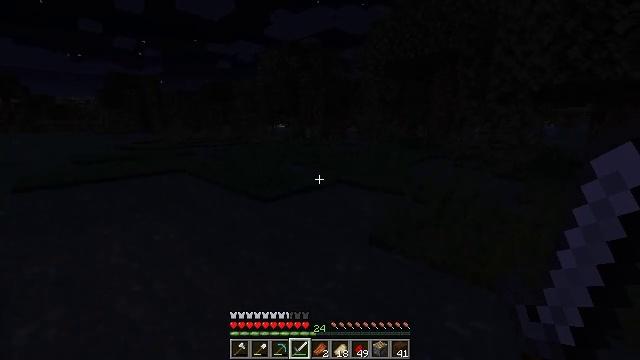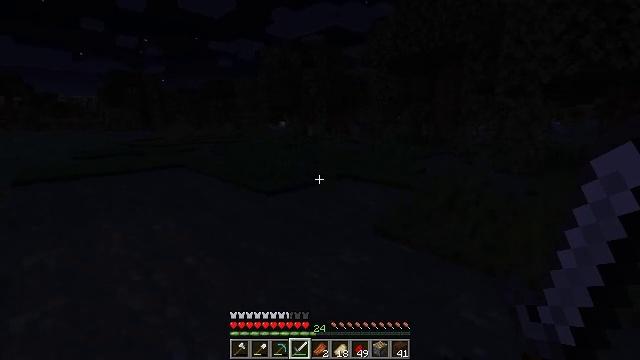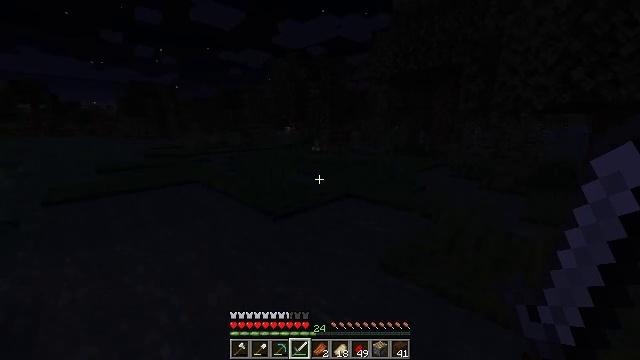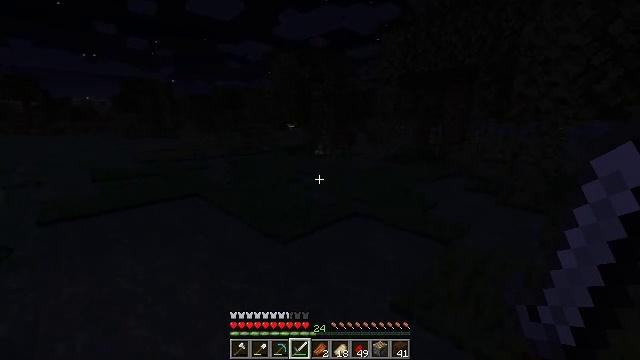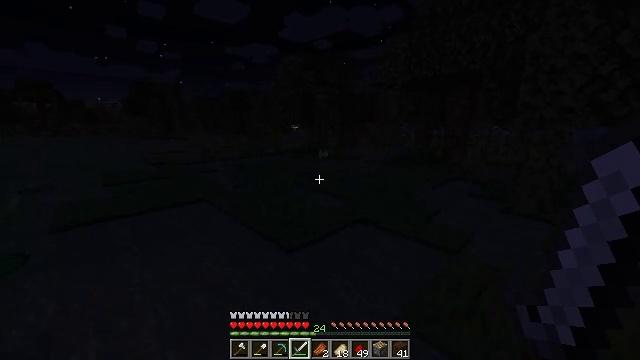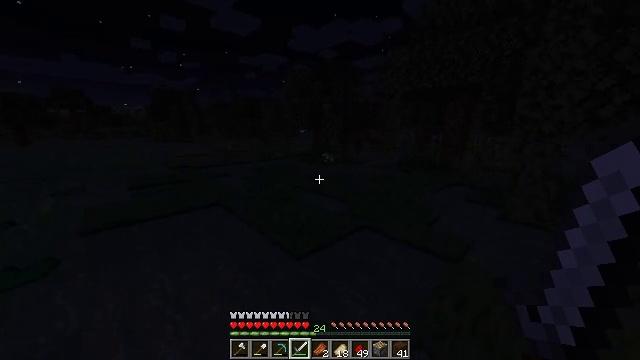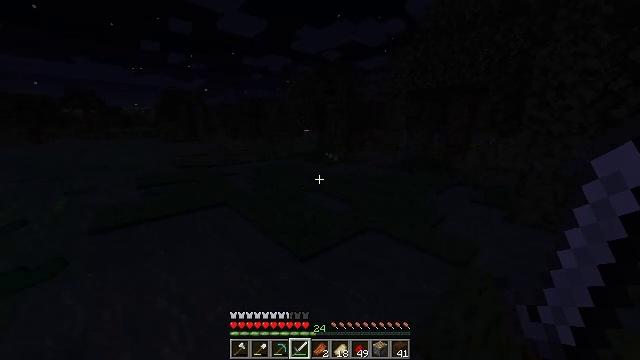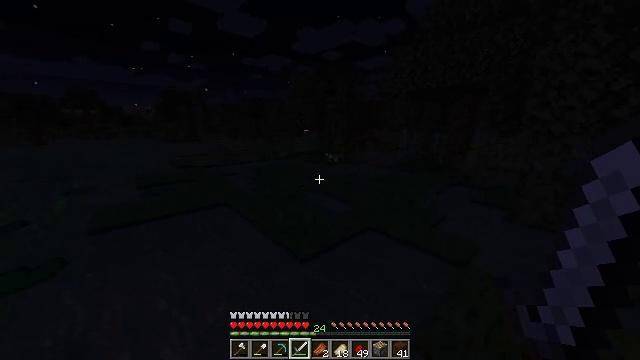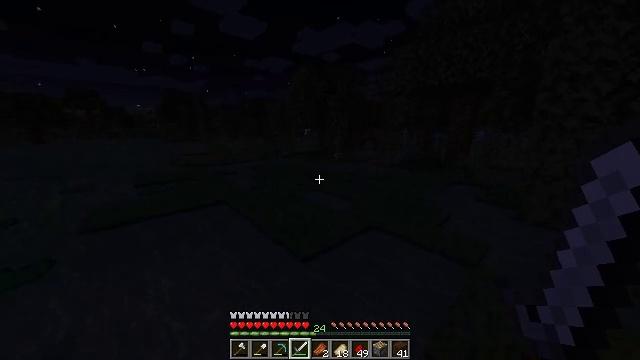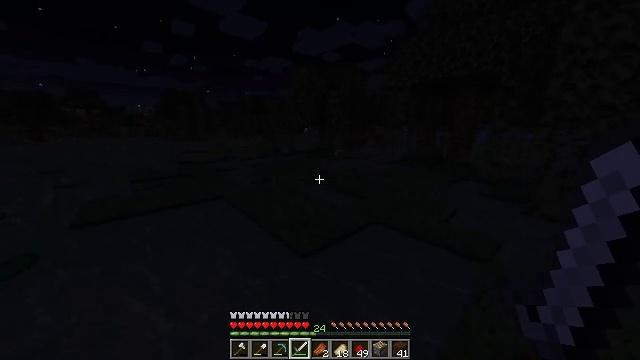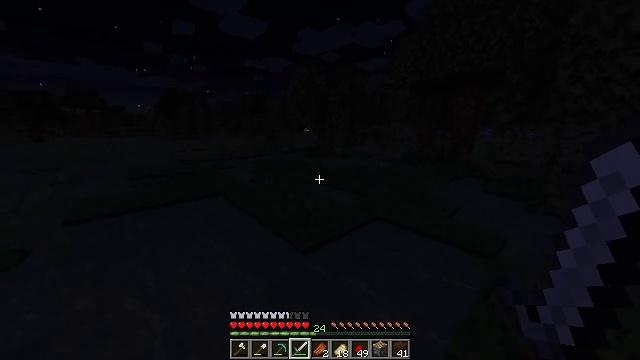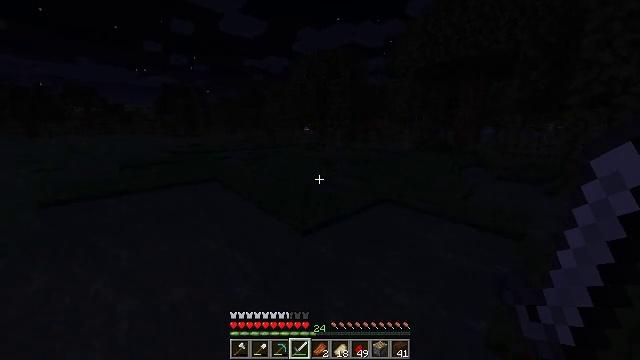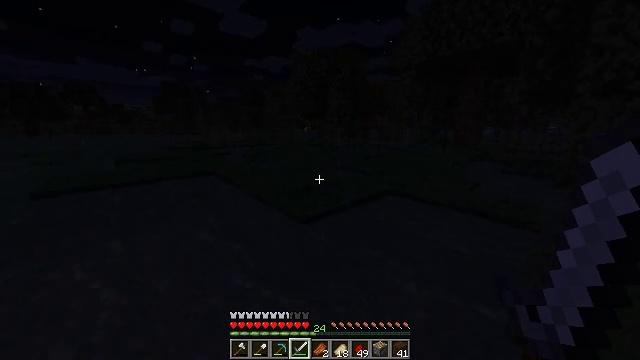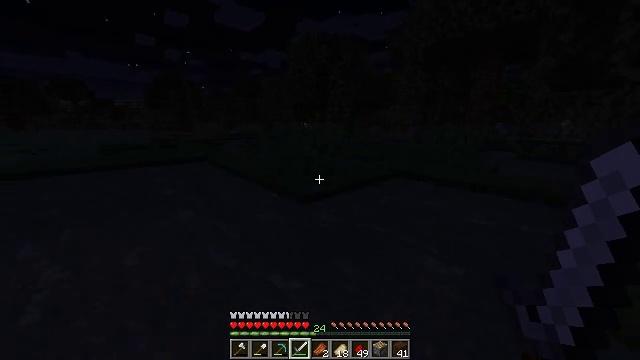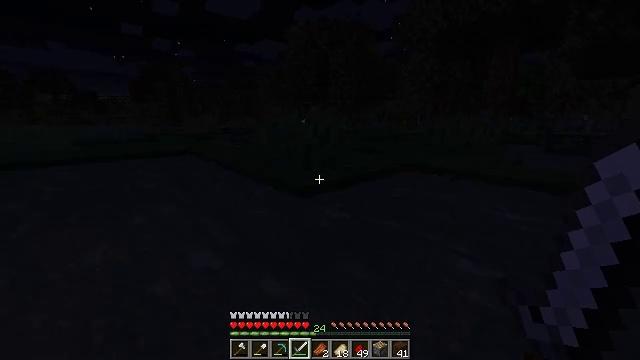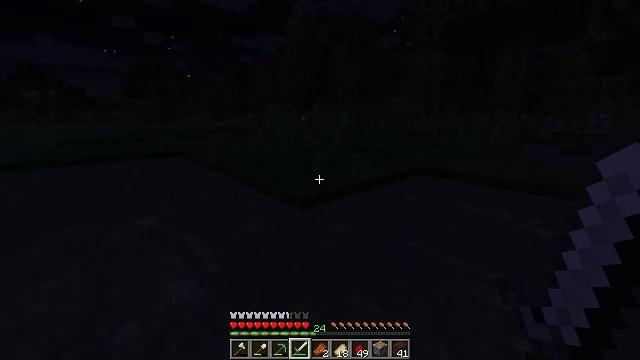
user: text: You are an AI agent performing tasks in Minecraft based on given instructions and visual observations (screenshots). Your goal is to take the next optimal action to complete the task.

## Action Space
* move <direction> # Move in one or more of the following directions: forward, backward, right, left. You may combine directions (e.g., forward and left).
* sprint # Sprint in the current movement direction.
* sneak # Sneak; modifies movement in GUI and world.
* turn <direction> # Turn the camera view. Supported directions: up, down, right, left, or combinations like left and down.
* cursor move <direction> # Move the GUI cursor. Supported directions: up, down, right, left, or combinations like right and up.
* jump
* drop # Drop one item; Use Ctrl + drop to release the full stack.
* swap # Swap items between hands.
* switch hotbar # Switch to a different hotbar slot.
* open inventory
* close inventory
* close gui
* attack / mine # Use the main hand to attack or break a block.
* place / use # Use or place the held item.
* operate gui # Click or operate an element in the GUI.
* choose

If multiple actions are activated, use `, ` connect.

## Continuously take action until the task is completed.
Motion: motion action
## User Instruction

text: Combat the slime.
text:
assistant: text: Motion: move forward, sprint, jump
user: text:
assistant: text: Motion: move forward, sprint, jump
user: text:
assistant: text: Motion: move forward, sprint, jump
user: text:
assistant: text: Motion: move forward, sprint, jump
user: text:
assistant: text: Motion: move forward, sprint, turn left, jump
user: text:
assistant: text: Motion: move forward, sprint, jump
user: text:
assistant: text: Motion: move forward, sprint, jump
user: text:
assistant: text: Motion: move forward, sprint, jump
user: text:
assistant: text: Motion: move forward, sprint, jump
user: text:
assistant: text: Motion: move forward, sprint, jump
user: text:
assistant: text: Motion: move forward, sprint, jump
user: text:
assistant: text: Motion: move forward, sprint, jump
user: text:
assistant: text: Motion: move forward, sprint, jump
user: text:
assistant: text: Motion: move forward, sprint, jump
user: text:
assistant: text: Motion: move forward, sprint, jump
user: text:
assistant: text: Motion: move forward, sprint, jump
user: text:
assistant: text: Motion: move forward, sprint, jump
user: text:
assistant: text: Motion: move forward, sprint, turn right, jump
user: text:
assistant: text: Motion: move forward, sprint, jump
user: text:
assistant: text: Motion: move forward, sprint, jump
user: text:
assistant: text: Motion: move forward, sprint, jump
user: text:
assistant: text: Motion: move forward, sprint, jump
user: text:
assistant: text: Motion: move forward, sprint, jump
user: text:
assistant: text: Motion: move forward, sprint, jump
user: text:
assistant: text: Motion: move forward, sprint, turn right, jump
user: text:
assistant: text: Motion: move forward, sprint, turn right, jump
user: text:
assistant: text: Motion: move forward, sprint, turn right, jump
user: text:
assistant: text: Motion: move forward, sprint, turn right, jump
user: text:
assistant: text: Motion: move forward, sprint, turn right, jump
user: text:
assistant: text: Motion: move forward, sprint, turn right, jump